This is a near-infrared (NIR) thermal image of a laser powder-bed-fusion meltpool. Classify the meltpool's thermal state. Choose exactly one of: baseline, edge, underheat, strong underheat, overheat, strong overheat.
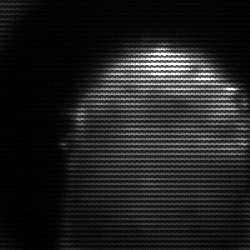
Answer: edge